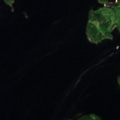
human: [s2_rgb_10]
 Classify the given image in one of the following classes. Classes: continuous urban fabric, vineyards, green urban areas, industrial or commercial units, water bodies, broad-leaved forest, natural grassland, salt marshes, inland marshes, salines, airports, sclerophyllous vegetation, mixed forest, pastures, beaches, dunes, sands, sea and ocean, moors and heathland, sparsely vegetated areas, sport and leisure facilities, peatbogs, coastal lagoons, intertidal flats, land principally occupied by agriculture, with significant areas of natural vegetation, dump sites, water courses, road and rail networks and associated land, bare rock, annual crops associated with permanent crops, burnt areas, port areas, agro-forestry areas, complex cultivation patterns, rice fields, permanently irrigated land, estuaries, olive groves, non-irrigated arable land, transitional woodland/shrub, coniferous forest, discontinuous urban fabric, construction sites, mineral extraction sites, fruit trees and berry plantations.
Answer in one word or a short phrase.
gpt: coniferous forest, mixed forest, water bodies